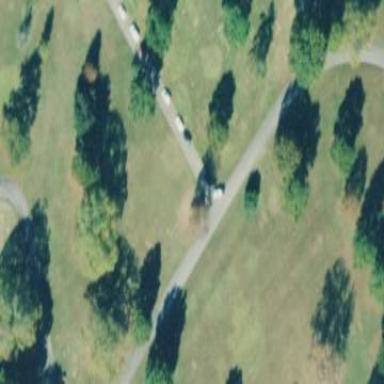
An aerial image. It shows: Sector in the cemetery.